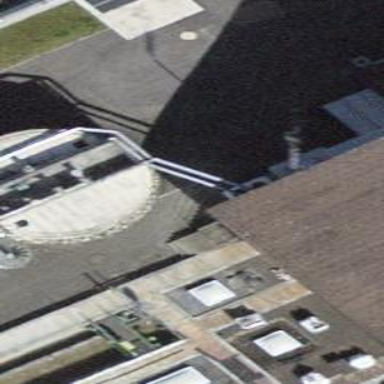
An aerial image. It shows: Building that serves as silo.